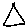
Label: triangle